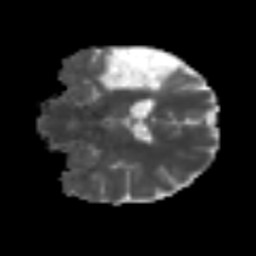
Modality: MD
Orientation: coronal
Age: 66
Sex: male
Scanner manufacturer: siemens
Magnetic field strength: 3 T
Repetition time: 5.6 s
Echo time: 0.082 s